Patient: sex F, age 43
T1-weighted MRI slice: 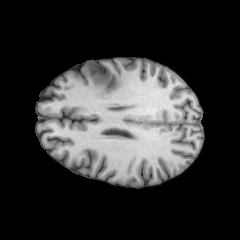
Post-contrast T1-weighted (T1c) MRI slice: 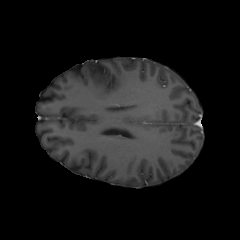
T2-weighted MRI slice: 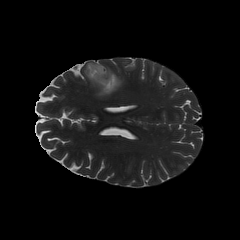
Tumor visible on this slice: yes
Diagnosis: Oligodendroglioma, IDH-mutant, 1p/19q-codeleted
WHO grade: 2